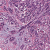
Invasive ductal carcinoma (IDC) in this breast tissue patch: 1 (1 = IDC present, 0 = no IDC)